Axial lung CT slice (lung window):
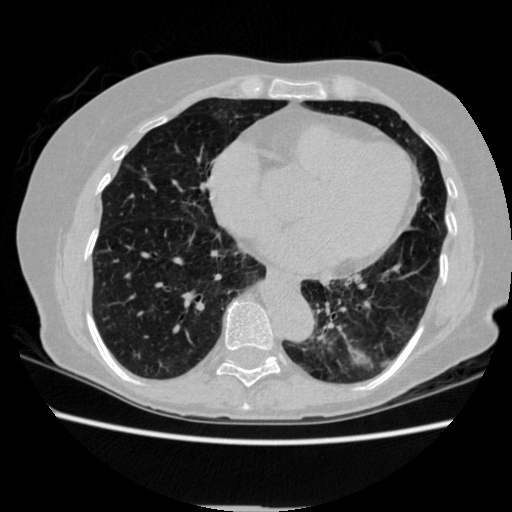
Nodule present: yes
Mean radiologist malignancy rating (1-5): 4